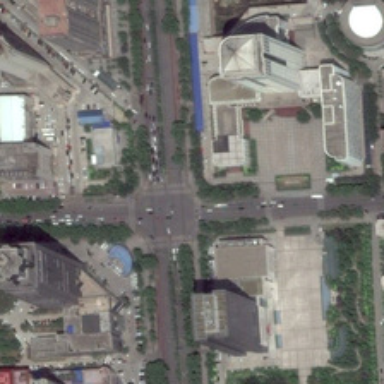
Many buildings and green trees are around a crossroads in a commercial area .